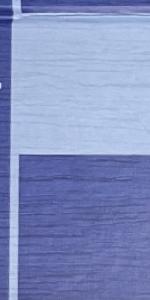
Label: Empty